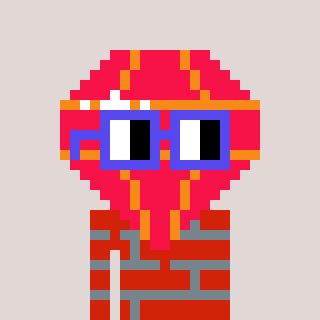
a pixel art character with square blue glasses, a red diamond-shaped head and a red-colored body on a warm background